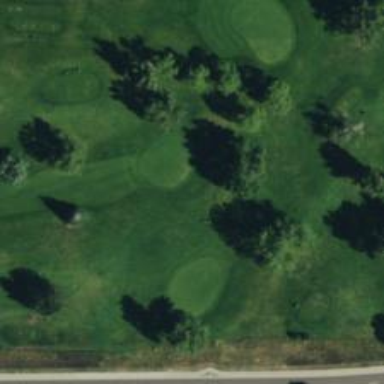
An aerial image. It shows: Golf hole.